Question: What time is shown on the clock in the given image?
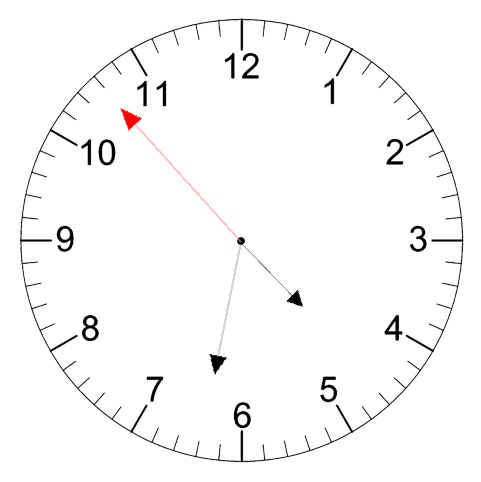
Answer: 04:31:53